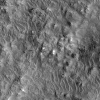
Atmospheric dust classification: not_dusty